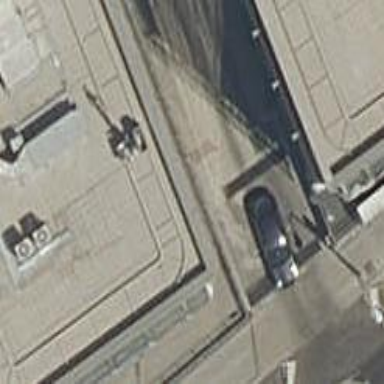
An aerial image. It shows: Lift gate barrier.